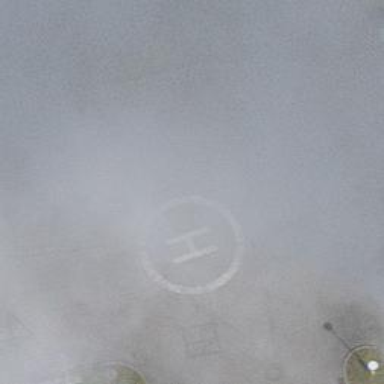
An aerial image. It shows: Image of helipad at airport.